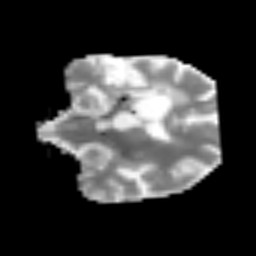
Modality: MD
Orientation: coronal
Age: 59
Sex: male
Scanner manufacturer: siemens
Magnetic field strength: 3 T
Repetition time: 3.2 s
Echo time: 0.081 s